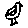
Label: bird